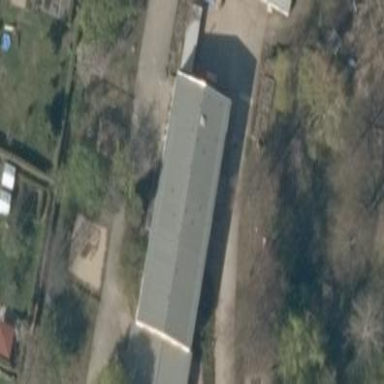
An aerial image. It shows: Kindergarten building.